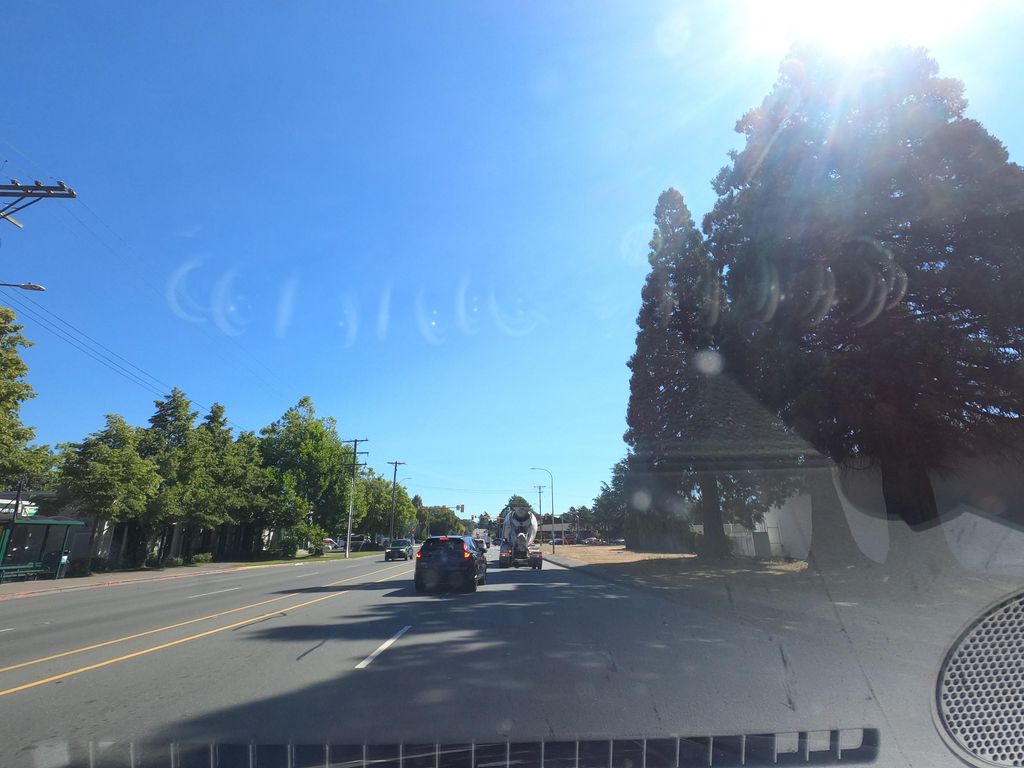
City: victoria